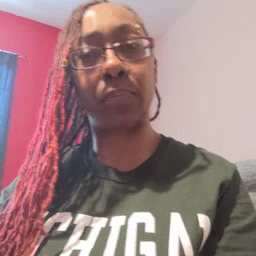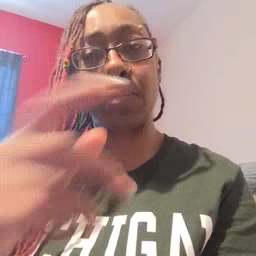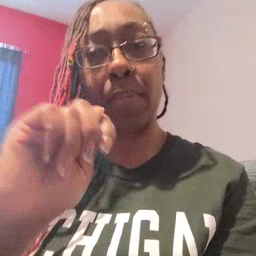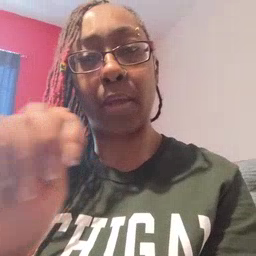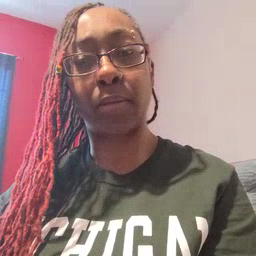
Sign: potty